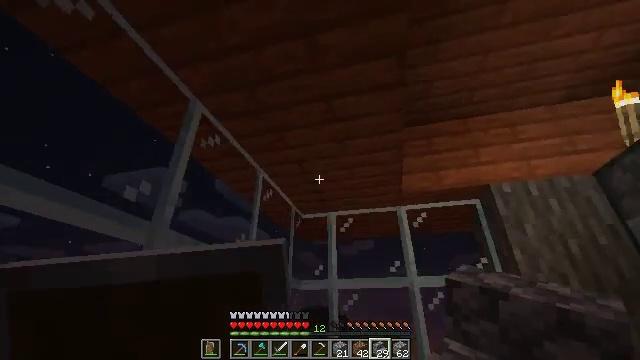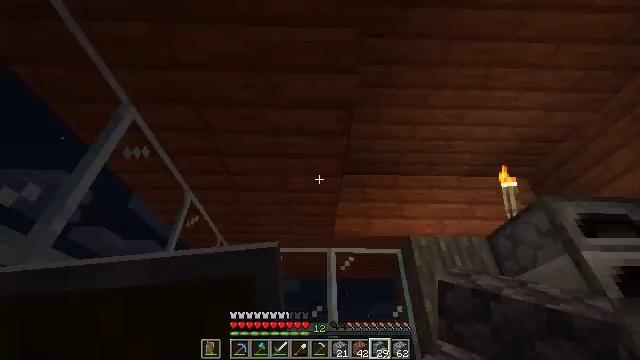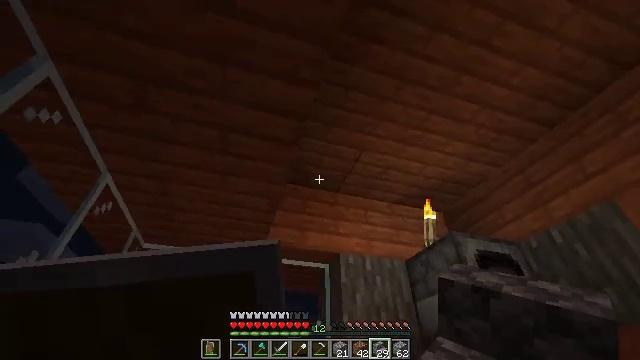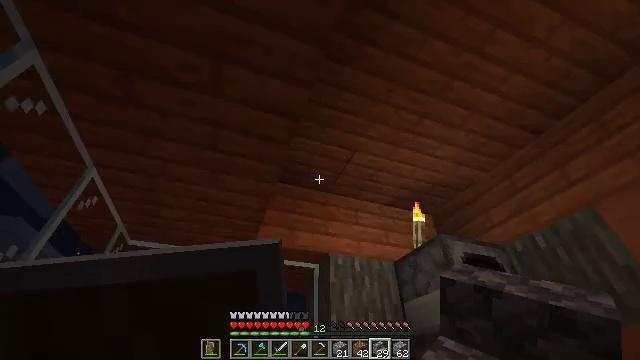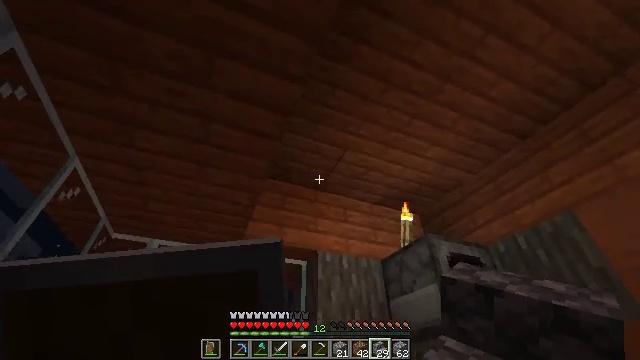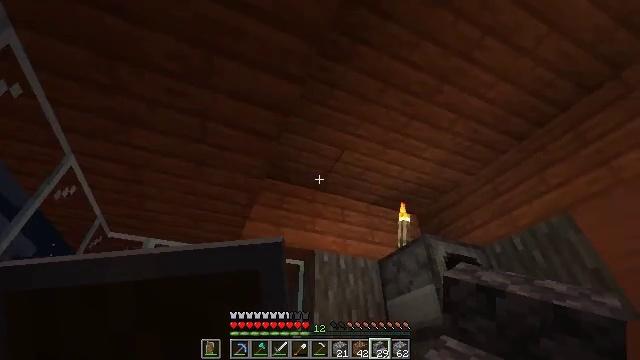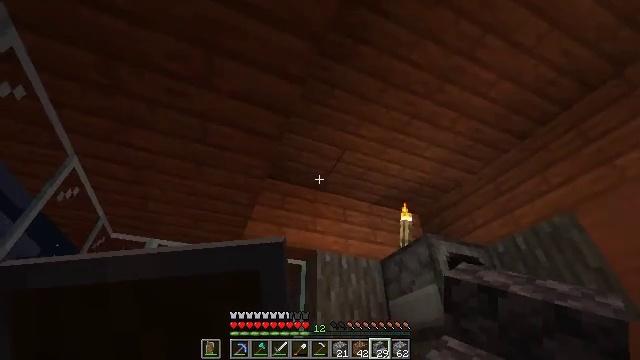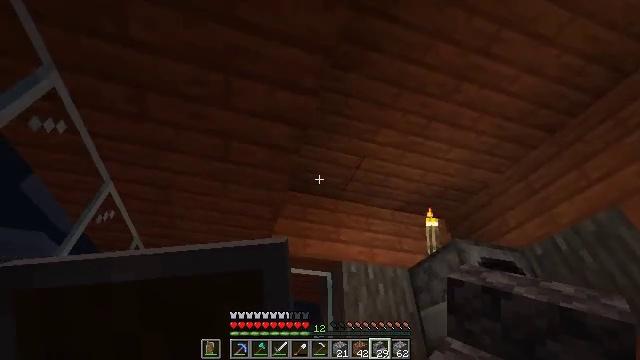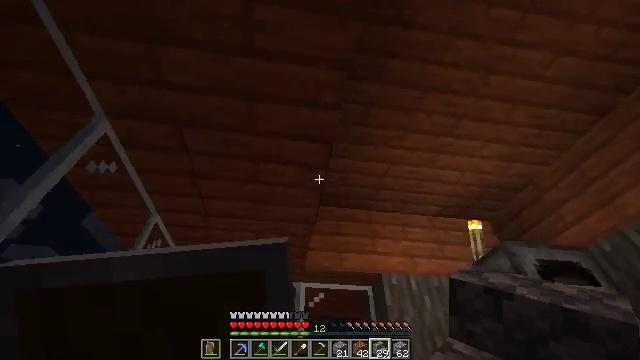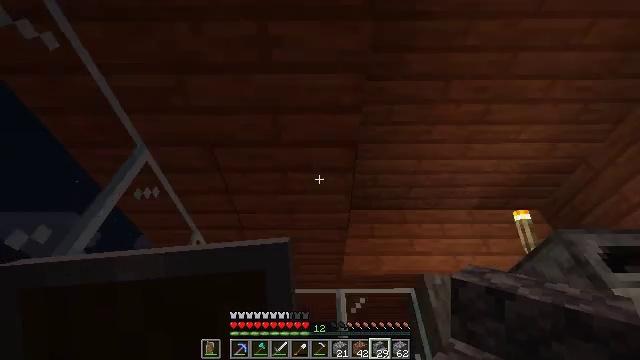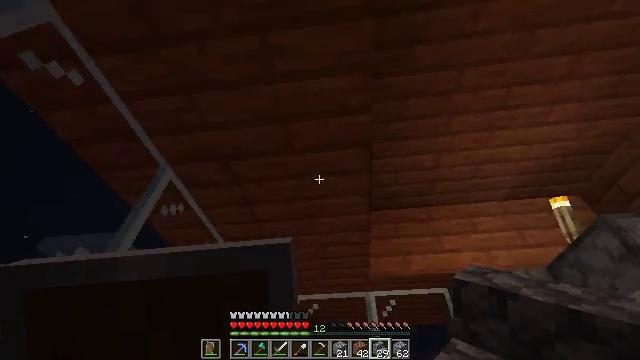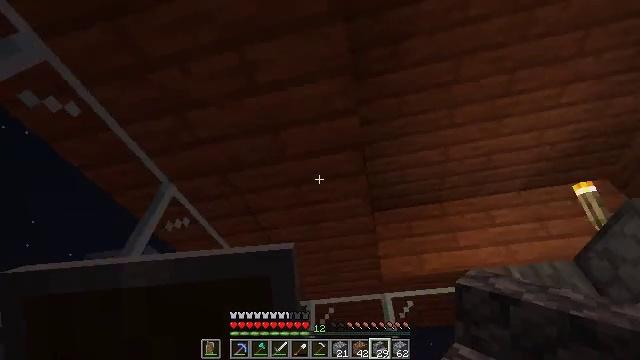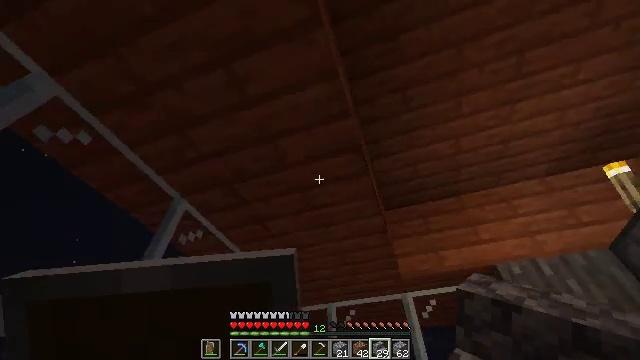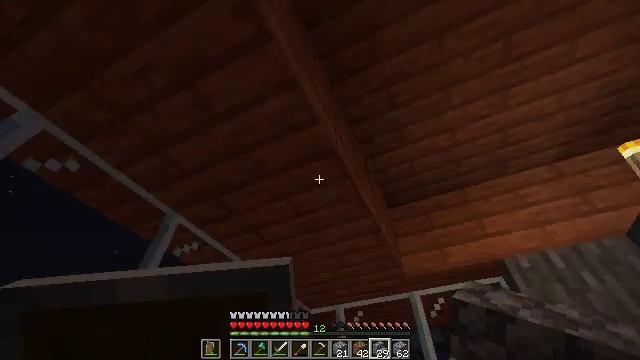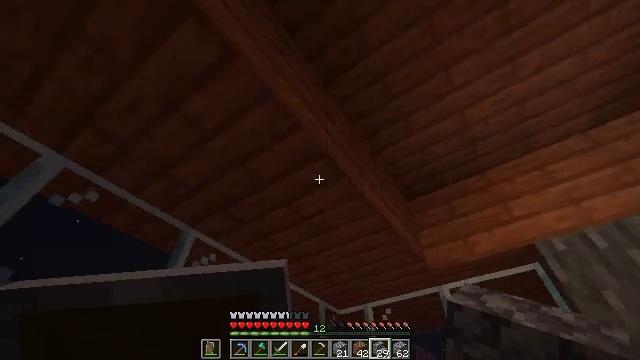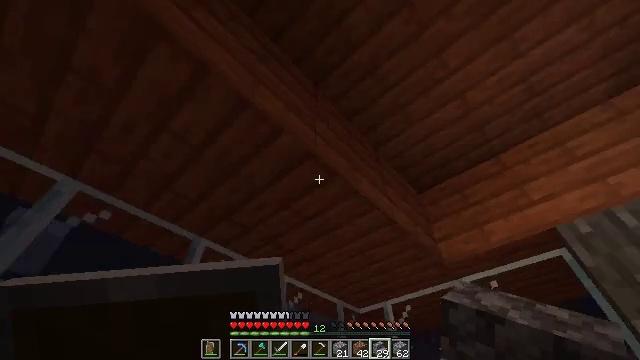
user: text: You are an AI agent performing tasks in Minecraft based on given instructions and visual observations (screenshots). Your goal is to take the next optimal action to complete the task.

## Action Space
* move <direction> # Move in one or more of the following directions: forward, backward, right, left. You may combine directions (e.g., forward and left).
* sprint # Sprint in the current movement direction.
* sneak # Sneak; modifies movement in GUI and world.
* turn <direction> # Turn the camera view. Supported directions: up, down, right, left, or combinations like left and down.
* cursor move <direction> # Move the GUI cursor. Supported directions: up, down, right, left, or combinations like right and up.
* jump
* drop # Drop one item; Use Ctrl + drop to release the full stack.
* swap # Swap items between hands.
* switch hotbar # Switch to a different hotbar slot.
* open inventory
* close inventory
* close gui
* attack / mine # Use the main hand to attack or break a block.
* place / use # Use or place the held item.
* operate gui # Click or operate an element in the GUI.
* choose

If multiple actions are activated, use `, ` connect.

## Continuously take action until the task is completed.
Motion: motion action
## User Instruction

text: Attack the acacia planks to recycle them.
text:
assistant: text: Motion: turn right and up
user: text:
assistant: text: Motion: turn right and up
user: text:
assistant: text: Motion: turn right
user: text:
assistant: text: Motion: turn right
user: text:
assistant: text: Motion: no_op
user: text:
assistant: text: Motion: no_op
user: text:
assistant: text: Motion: turn left and up
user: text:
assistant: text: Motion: turn left and up
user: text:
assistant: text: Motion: turn left and up
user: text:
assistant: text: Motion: move right, turn left
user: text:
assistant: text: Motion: move right, turn left
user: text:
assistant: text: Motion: move right, turn left
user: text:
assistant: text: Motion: move right, turn left
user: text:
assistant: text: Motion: move right, turn left
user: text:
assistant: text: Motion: move right, turn left
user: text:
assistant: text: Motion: move right, turn left
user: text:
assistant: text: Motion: move right, turn left
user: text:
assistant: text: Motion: turn left
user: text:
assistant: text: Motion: turn left
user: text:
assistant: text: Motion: turn left
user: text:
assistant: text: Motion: move back, turn left
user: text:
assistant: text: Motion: move back, turn left
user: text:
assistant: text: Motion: move back, turn left
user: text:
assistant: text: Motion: no_op
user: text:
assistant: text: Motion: turn left and down
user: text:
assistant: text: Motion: turn left and down
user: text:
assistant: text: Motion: no_op
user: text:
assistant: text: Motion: no_op
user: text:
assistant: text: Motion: turn down
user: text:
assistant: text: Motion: turn left and down